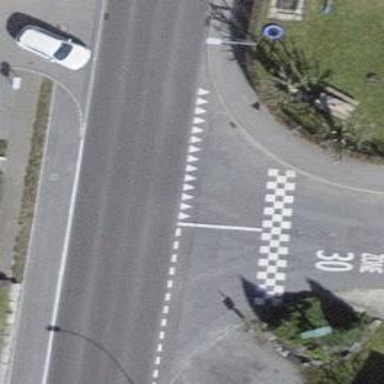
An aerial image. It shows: Road with "give way" sign.